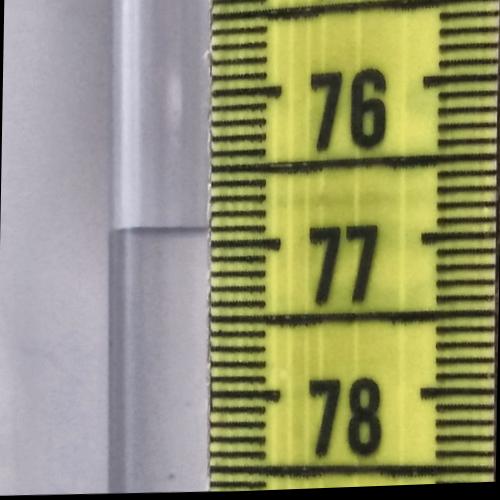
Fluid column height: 76.9 cm